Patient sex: M
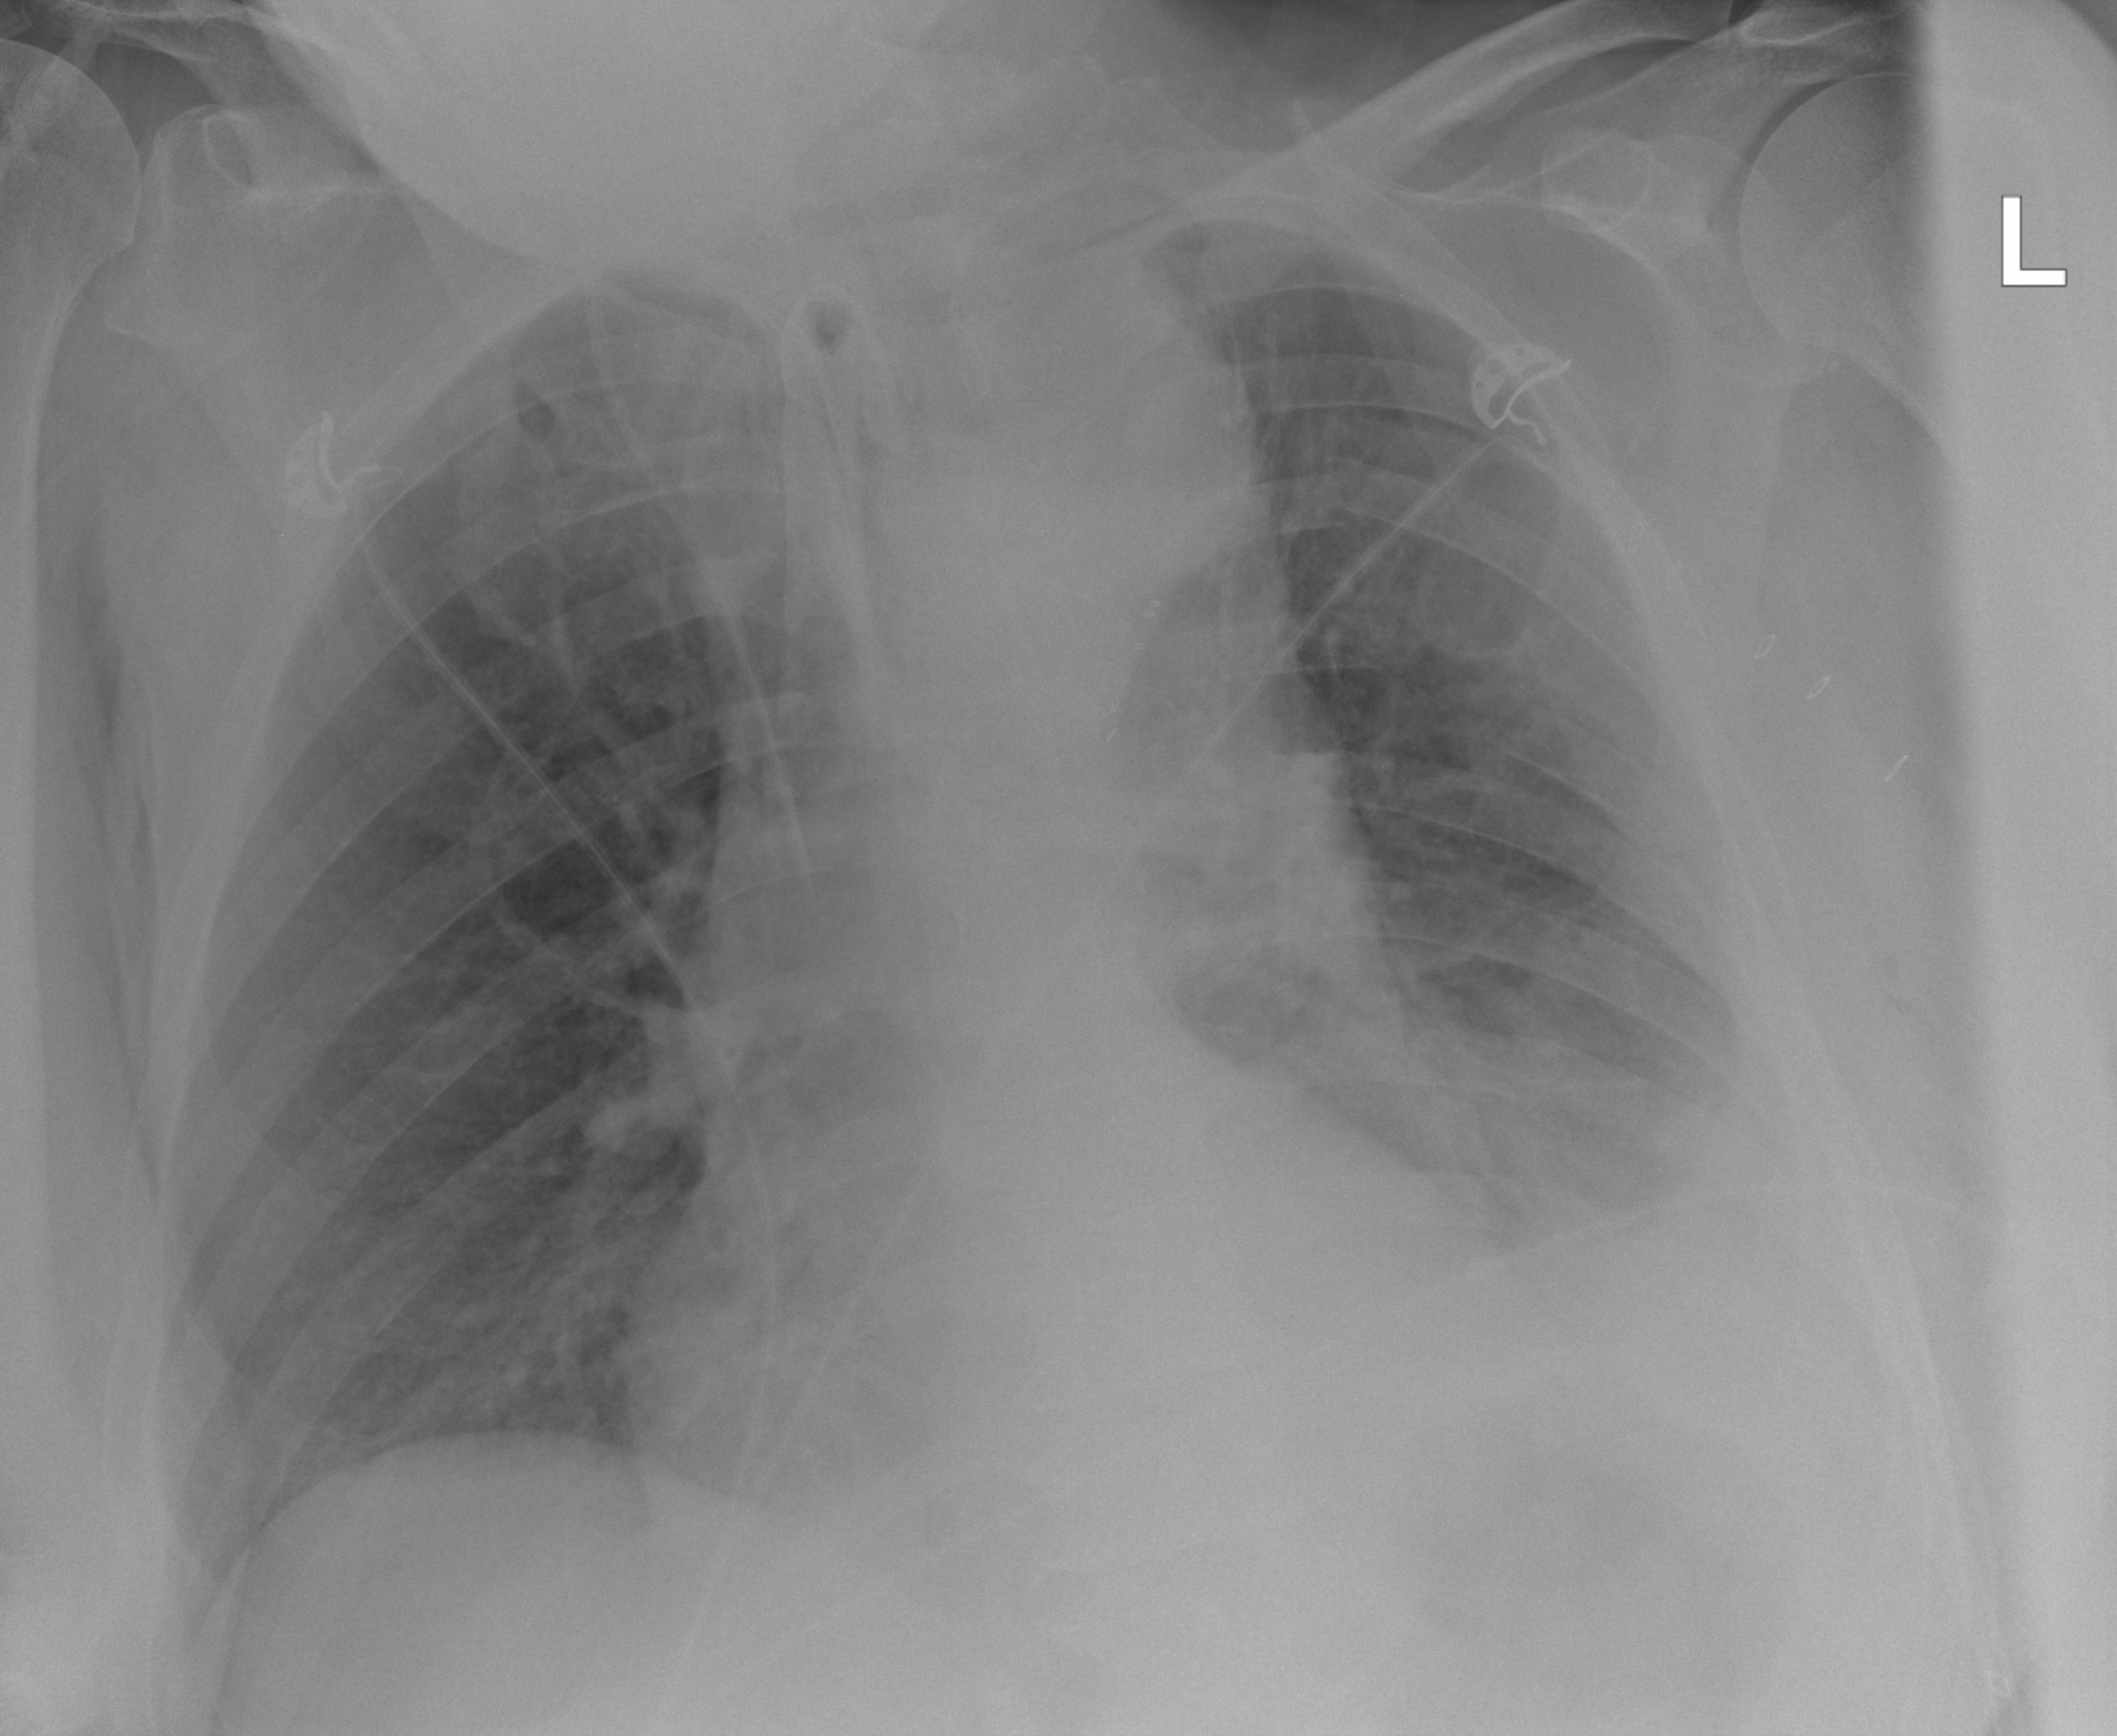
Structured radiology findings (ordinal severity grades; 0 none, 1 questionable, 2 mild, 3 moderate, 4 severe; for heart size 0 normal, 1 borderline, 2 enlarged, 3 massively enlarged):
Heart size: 0
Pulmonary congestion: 0
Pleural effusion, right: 0
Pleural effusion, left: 3
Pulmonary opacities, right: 0
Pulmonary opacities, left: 2
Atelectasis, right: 0
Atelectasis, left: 2